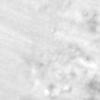
Label: no_change